Interaction volume radius: 10 \u00c5
Interaction volume height: 20 \u00c5
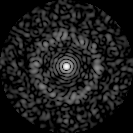
Disorder parameter: 0.8535